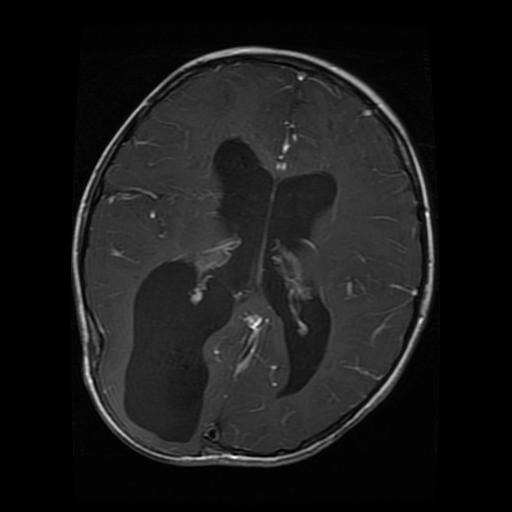
Label: glioma